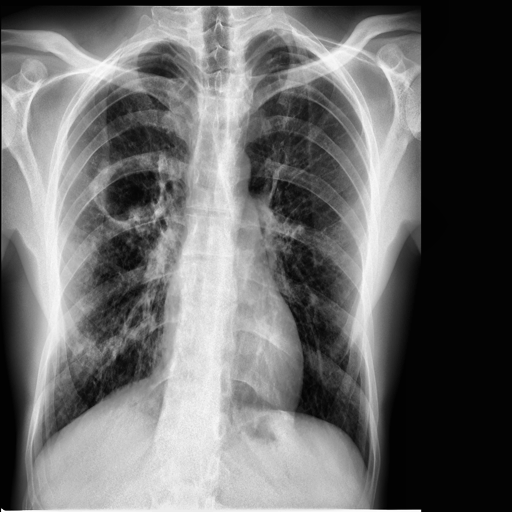
Finding: TUBERCULOSIS